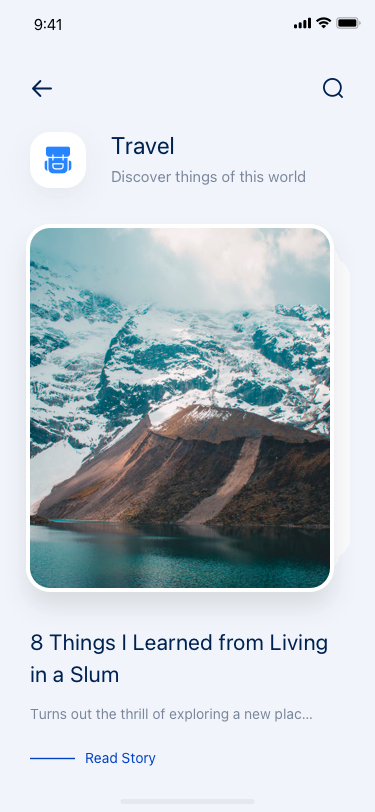
Text in this UI design:
Travel
Discover things of this world
8 Things I Learned from Living in a Slum
Turns out the thrill of exploring a new plac…
Read Story